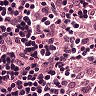
Metastatic tissue present: no